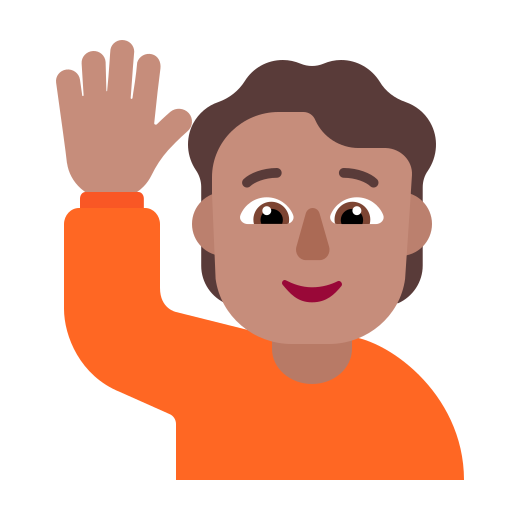
person raising hand flat